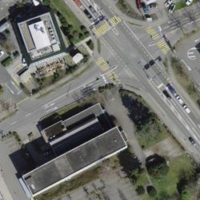
EUNIS habitat code: 55
Species observed at this site:
Marpissa muscosa
Buxus sempervirens